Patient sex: F
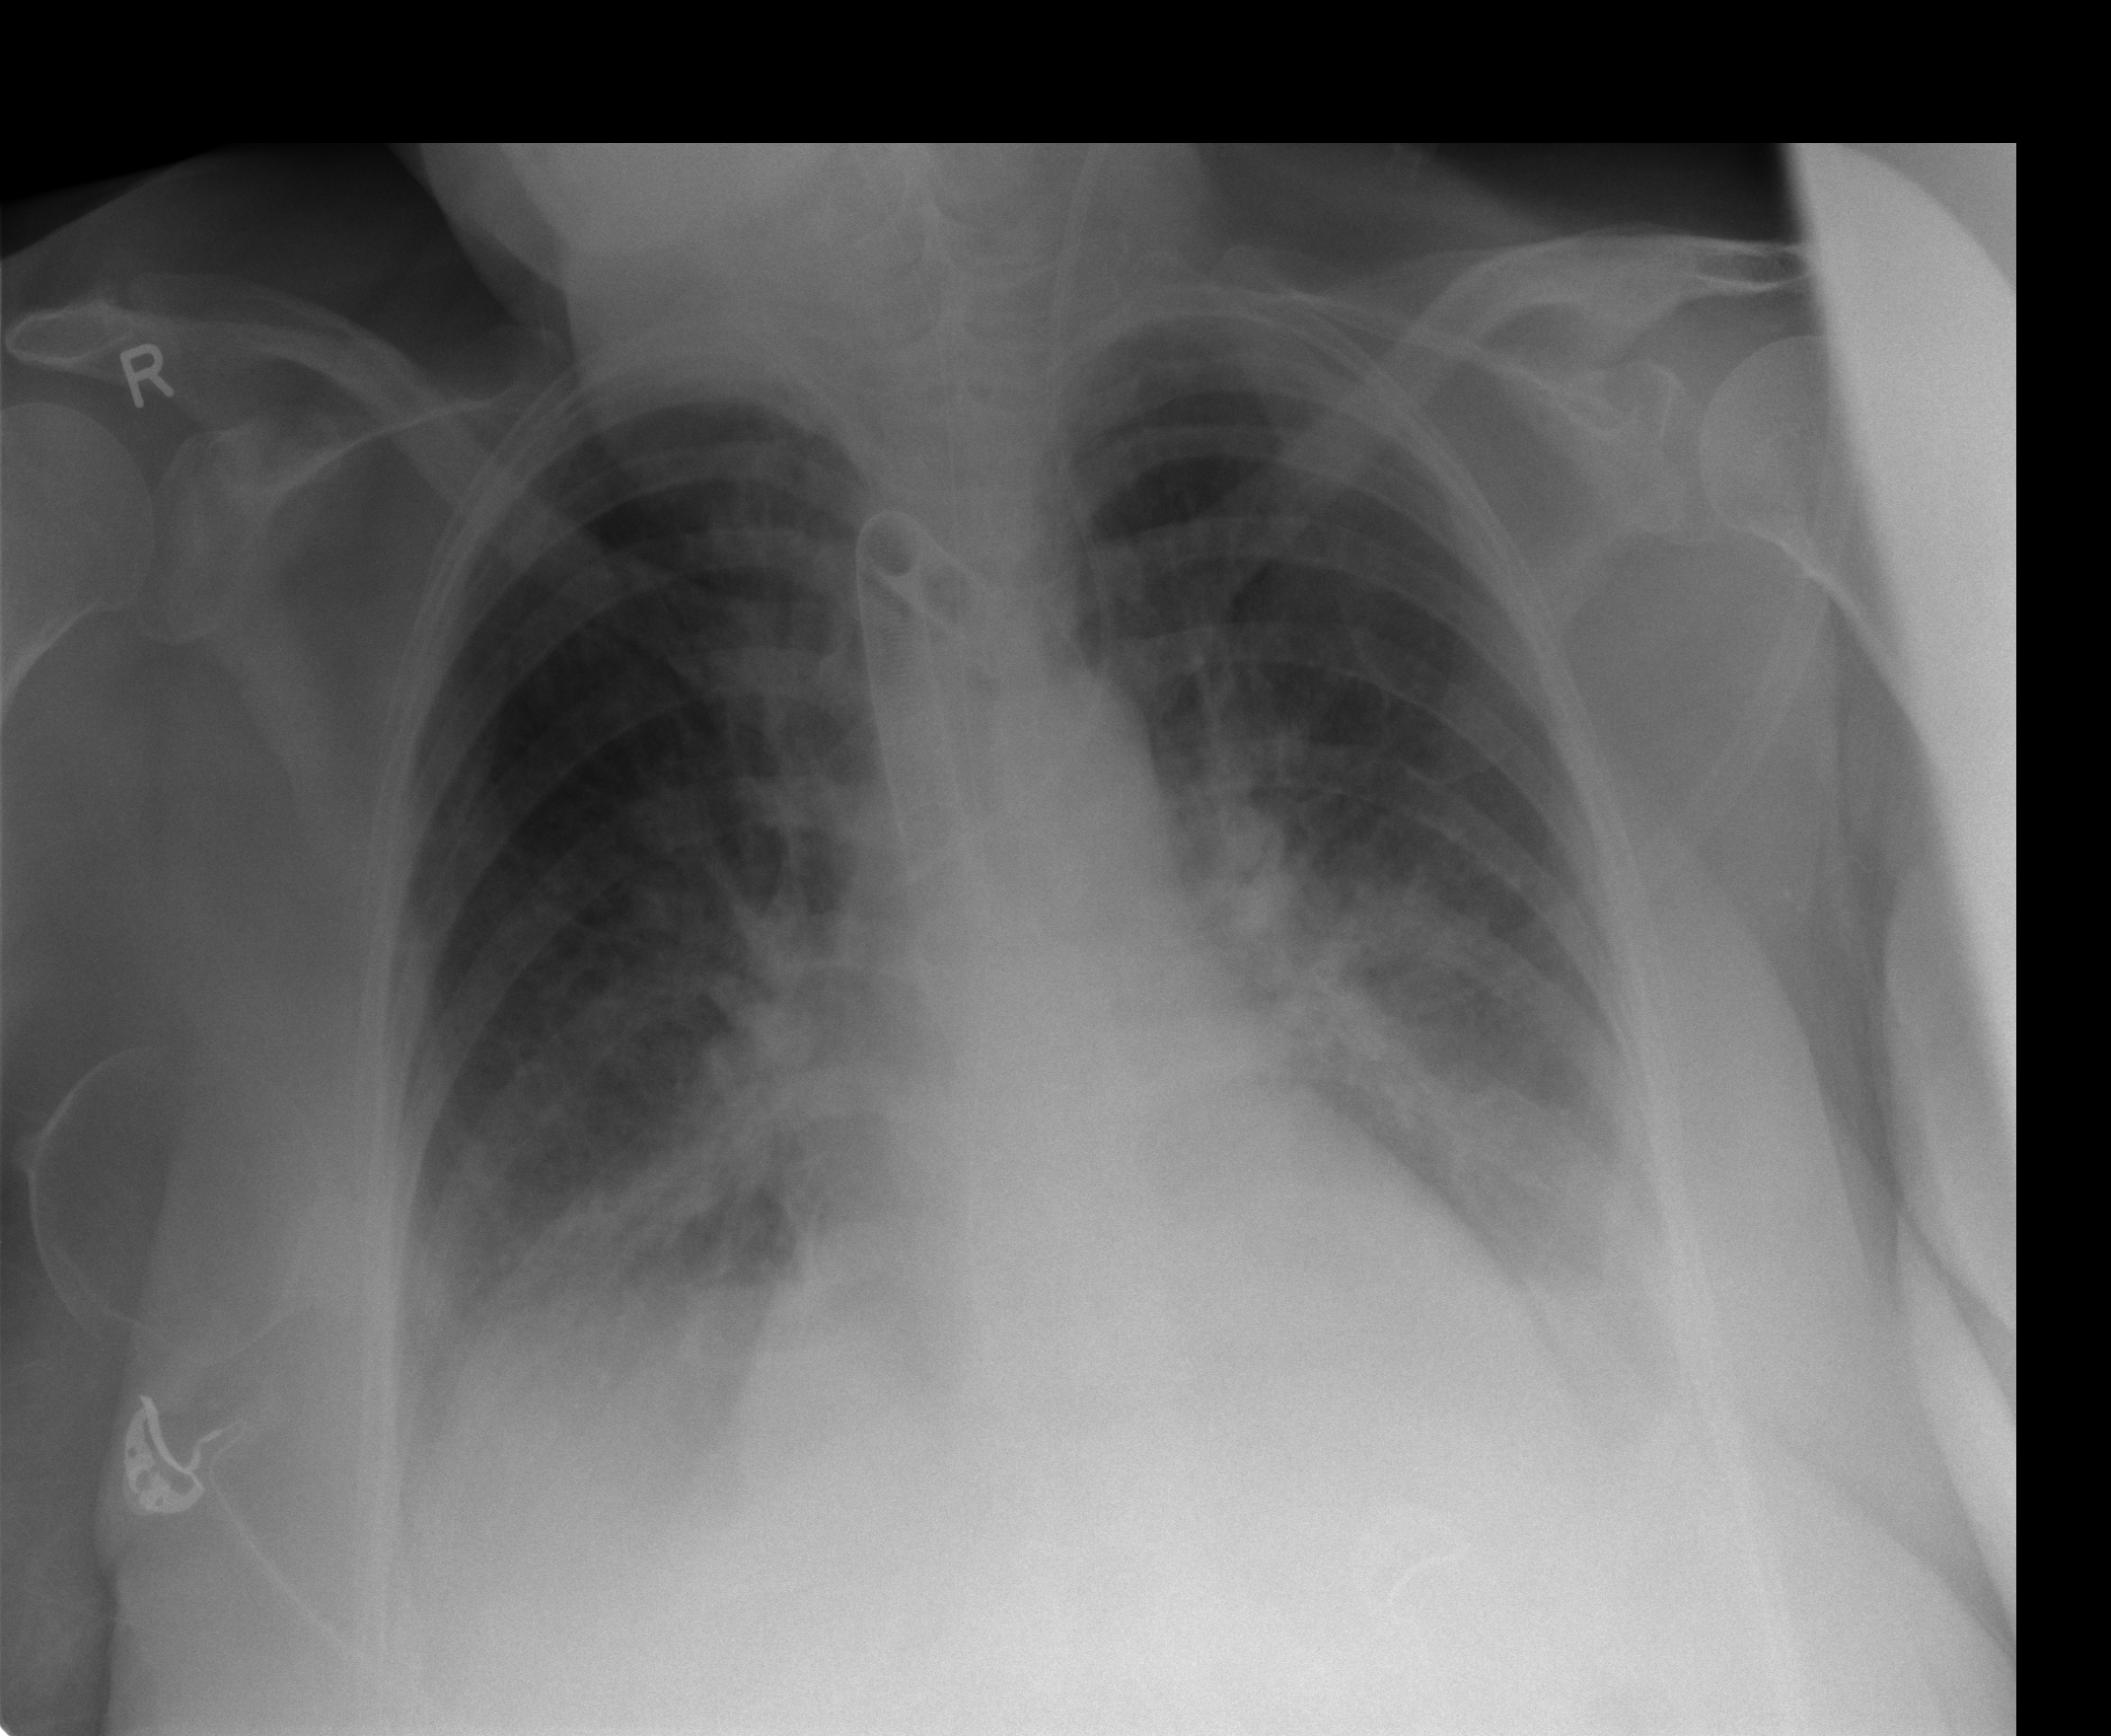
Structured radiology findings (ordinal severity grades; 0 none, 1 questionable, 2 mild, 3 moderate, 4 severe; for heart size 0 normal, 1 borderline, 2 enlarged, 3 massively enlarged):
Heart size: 2
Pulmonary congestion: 2
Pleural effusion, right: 2
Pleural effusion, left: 2
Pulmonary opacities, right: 2
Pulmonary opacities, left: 1
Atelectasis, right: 2
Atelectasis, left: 2